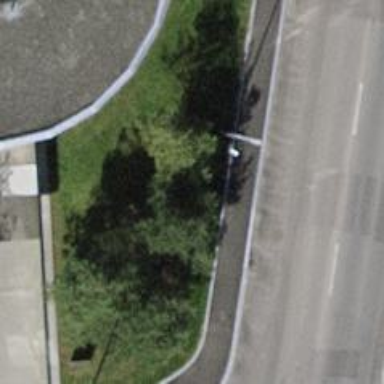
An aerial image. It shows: Bus stop with platform for public transport.